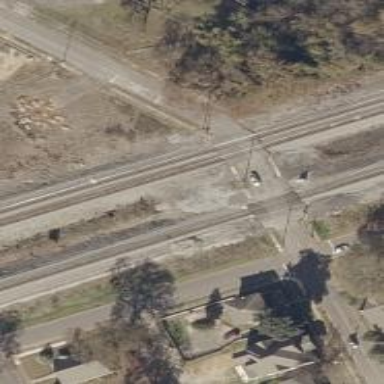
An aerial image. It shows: Crossing for the railway.